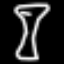
Label: hourglass